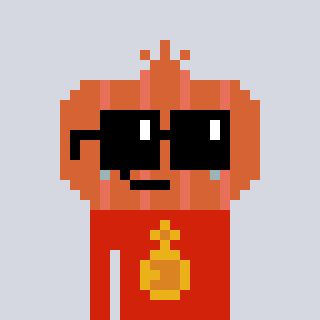
a pixel art character with square black sunglasses, a onion-shaped head and a red-colored body on a cool background